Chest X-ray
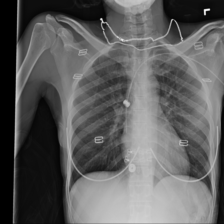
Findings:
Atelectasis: negative
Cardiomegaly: negative
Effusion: negative
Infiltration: positive
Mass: negative
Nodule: negative
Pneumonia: negative
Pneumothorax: negative
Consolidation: negative
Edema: negative
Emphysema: negative
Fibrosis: negative
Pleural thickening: negative
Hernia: negative